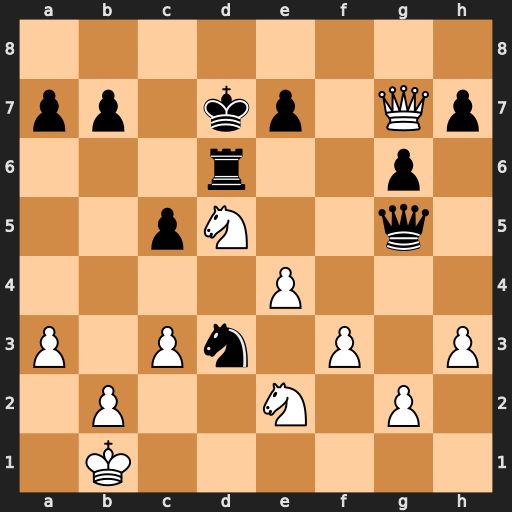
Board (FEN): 8/pp1kp1Qp/3r2p1/2pN2q1/4P3/P1Pn1P1P/1P2N1P1/1K6
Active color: w
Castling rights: -
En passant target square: -
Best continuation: f4 Nxf4 Nexf4